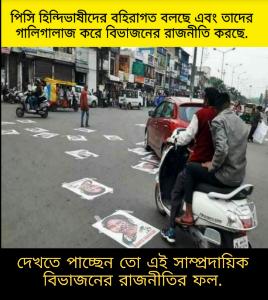
Text: পিসি হিন্দি ভাষিদের বহিরাগত বলছে এবং তাদের গালিগালাজ করে বিভাজনের রাজনীতি করছে দেখতে পাচ্ছেন তো এই সাম্প্রদায়িক বিভাজনের রাজনীতির ফল
Label: Hate
Hate category: Political
Targeted group: Organization